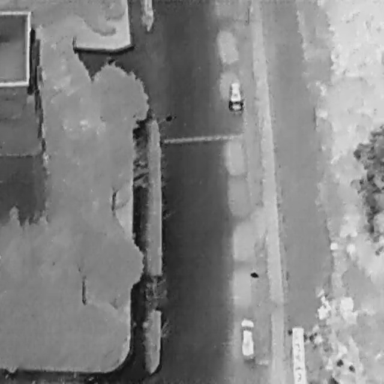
There are two Cars in the infrared image.